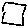
Label: square